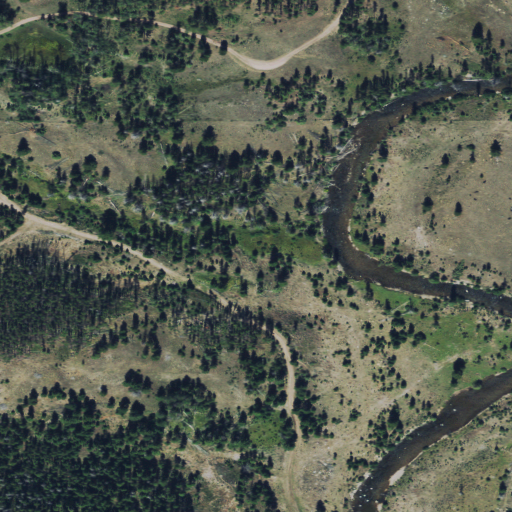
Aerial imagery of valley in Montana named Schoolmarm Gulch containing evergreen forest, shrub, woody wetlands, and grassland